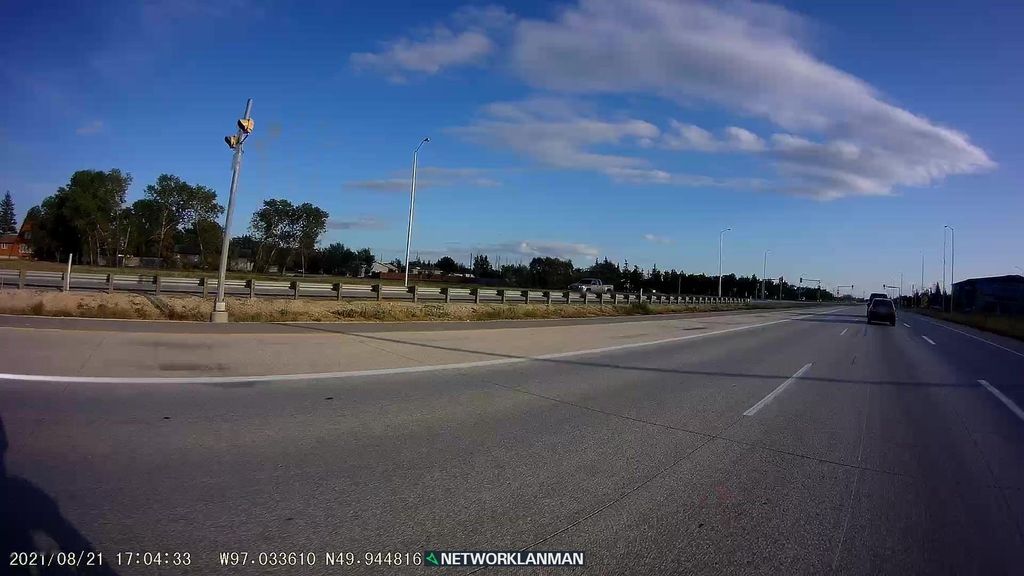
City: winnipeg